Question: I am confused over what is meant by virtual address space. In a 32 bit machine a process can address 2^32 memory locations. Does that mean the virtual address space of every process is 2^32 (4GB) ?
The following is a snapshot of the virtual address space of a process. Can this grow upto 4GB? Is there any limit on the number of processes in such a system?

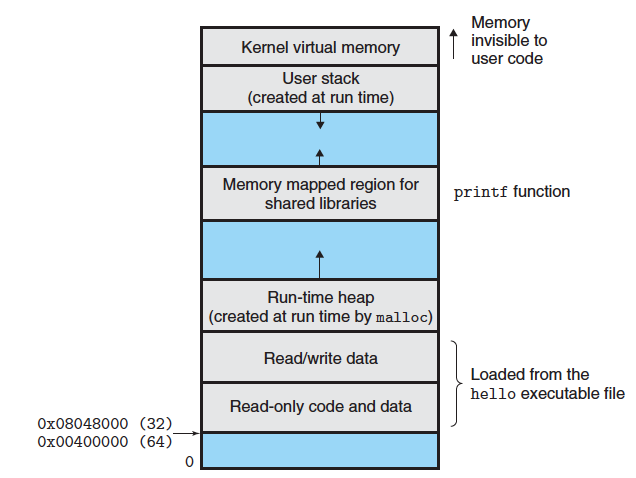
Answer: ## Can this grow upto 4GB?
> The size of the address space is capped by the number of unique pointer values. For a 32-bit processor, a 32-bit value can represent 2 ^ 32 distinct values. If you allow each such value to address a different byte of memory, you get 2 ^ 32 bytes, which equals four gigabytes.
So, yes, the virtual address space of a process can theoretically grow to 4 GB. However in reality, this may also depend on the system and processor. As can be seen:
> This theoretical maximum cannot be achieved on the Pentium class of processors, however. One reason is that the lower bits of the segment value encode information about the type of selector. As a result, of the 65536 possible selector values, only 8191 of them are usable to access user-mode data. This drops you to 32TB.
Note that there are two ways to allocate memory from the system, you can, of course, allocate memory for your process using C's 'malloc' ( your question is tagged <URL>, but file bytes.
## Is there any limit on the number of processes in such a system?
> a process includes one or more threads that actually execute the code in the process (technically, processes don't run, threads do) and that are represented with kernel thread objects.
According to some tests carried out <URL>, A 32-bit Windows XP system with 2GB of default address space can create approximately 2025 threads:

However a 32-bit test limit running on 64 bit Windows XP with 4GB allocated address space
created close to 3204 threads:

However the exact thread and process limit is extremely variable, it depends on a lot of factors. The way the threads specify their stack size, the way processes specify their minimum working set, the amount of physical memory available and the system commit limit. In any case, you don't usually have to worry about this on modern systems, since if your application exceeds the thread limit you should rethink your design, as there are almost always alternate ways to accomplish the same goals with a reasonable number.